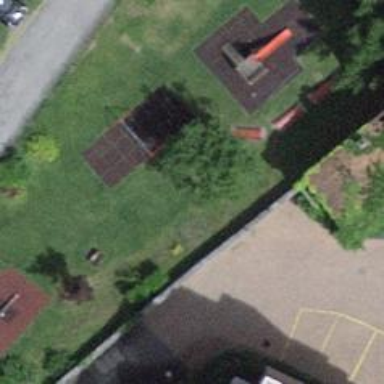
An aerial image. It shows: Playground featuring swings.